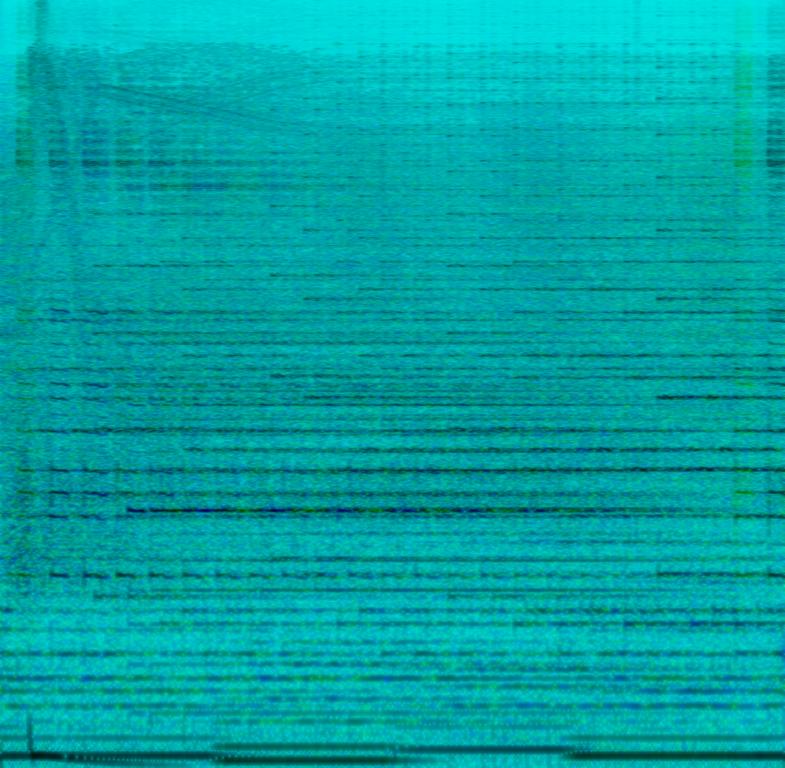
This music is an electronic instrumental. The tempo is fast with heavily synthesised music and electronic arrangements with heavy reverb and surround sound. The music is droning, incessant, trippy, hypnotic and trance like. This is an EDM/Synth Pop.